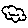
Label: cloud